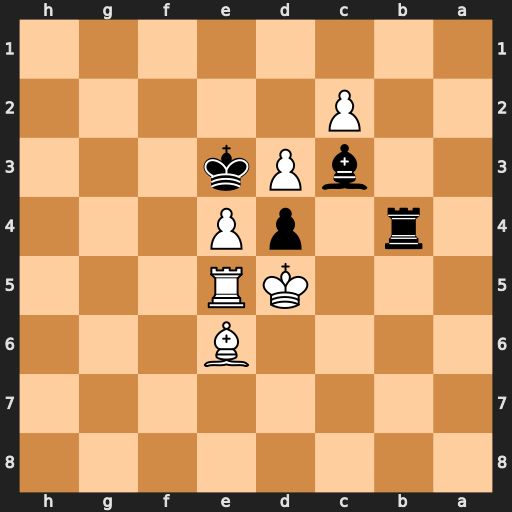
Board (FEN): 8/8/4B3/3KR3/1r1pP3/2bPk3/2P5/8
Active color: b
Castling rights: -
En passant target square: -
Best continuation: Rb5+ Kc4 Rxe5